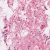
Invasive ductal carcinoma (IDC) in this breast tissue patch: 0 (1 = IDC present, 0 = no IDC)